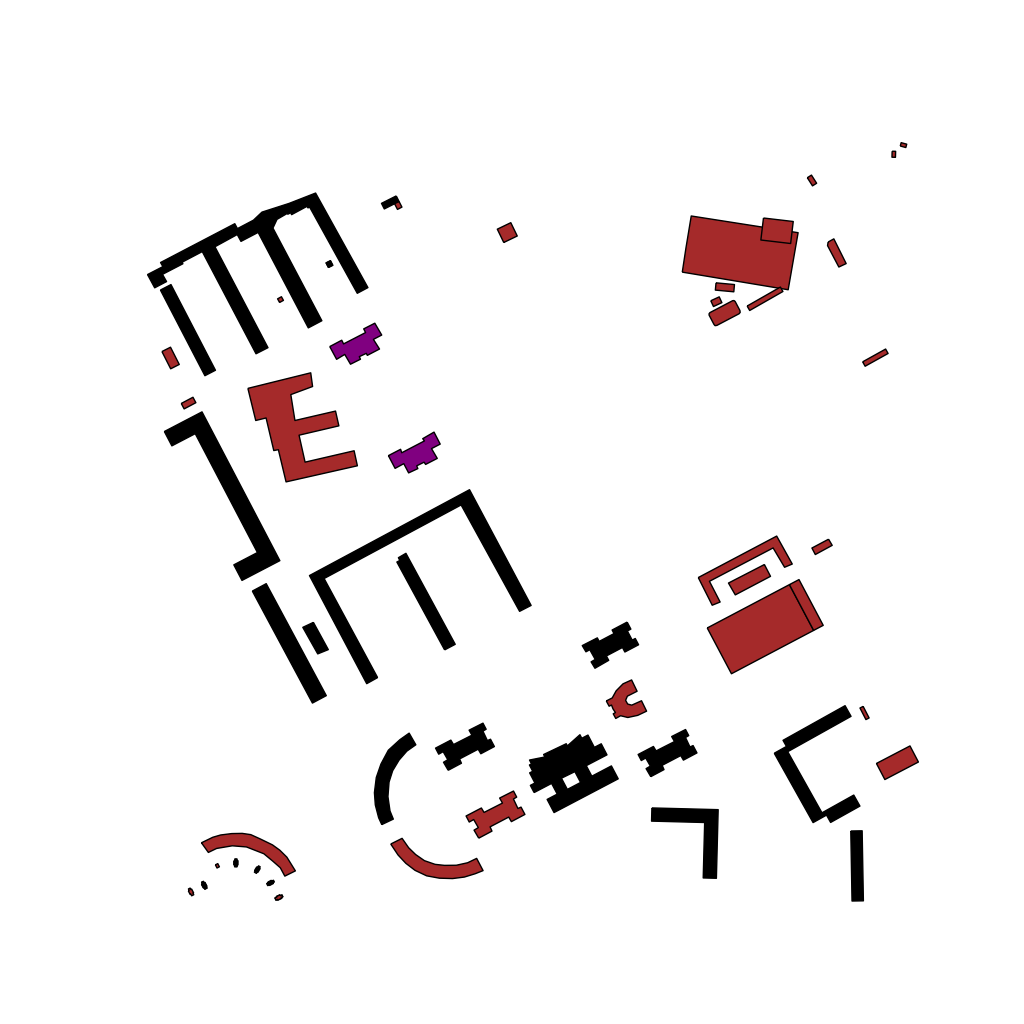
Tags: overhead vector_map, agriculture, business, recreation, residential, special, modern, high_rise, individual_rise, low_rise, density_1, Building, Facility, Kinder, 1.0 km²